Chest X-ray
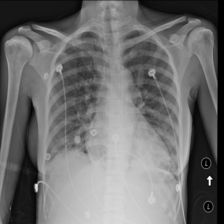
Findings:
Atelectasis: negative
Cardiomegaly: positive
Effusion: negative
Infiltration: positive
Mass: negative
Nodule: negative
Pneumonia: negative
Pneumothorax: negative
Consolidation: negative
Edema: negative
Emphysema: negative
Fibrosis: negative
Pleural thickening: negative
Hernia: negative